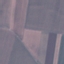
Label: AnnualCrop